Question: I want to get user's geolocation by smart-ip service. It is very simple: I open the <URL> from browser, then I can get the data. Now I want to do it through ajax:
'''
$('.image-widget-data input[type="file"]').click(function(){
$.get('http://smart-ip.net/geoip-json',function(data){
console.debug(data);
},'json');
});
'''
This function is called, but I can not get any data, please check the following link to see the response in firebug.

Anyone know what's wrong?
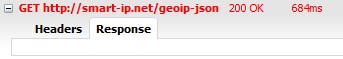
Answer: I've tested your code, and it seems that you are violating the <URL>.
If you add to your code a fail handler, you will see your error:
'''
$('.image-widget-data input[type="file"]').click(function(){
$.get('http://smart-ip.net/geoip-json',function(data){
console.debug(data);
},'json').fail(function(data){console.log(data)});
});
'''
I don't know wether the service you are calling support JSONP, but you can use
the service to do that:
'''
$.getJSON('http://freegeoip.net/json/', function(location) {
console.log(location);
});
'''